Question: What is the Section title?
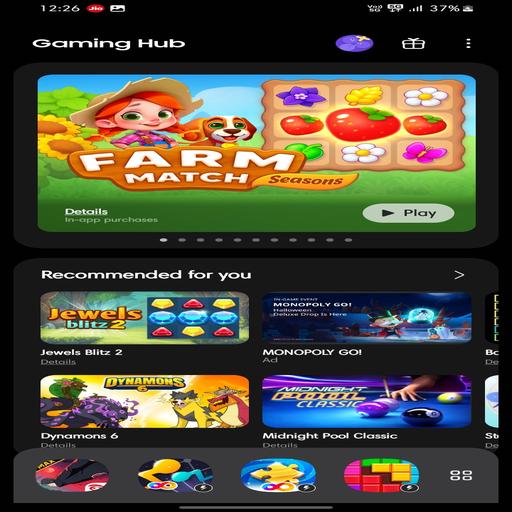
Answer: Gaming Hub